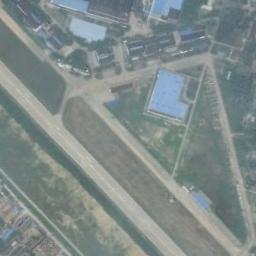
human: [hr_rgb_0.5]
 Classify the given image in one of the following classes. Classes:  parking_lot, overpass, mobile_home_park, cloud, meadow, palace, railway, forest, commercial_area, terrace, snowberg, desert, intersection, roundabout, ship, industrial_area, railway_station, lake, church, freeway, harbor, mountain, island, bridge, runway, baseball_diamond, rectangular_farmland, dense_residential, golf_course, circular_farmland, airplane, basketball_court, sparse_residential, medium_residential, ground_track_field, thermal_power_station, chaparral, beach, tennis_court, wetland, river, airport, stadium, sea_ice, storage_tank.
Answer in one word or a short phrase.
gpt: airport